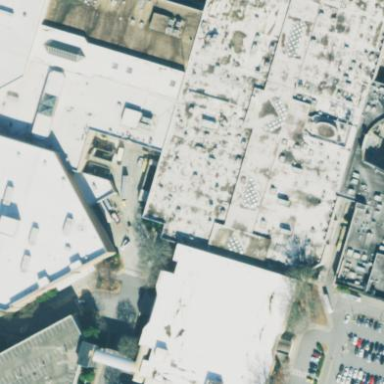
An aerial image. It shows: Retail building that serves as mall.